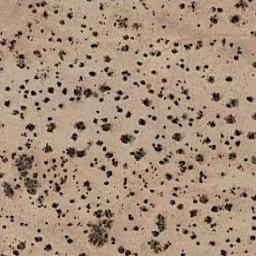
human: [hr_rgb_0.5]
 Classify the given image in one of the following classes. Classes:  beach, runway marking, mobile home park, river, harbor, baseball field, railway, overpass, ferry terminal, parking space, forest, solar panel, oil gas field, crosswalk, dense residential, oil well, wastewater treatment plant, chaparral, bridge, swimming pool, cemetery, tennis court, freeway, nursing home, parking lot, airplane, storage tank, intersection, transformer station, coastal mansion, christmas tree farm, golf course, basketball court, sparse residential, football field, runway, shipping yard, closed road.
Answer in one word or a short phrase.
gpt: chaparral